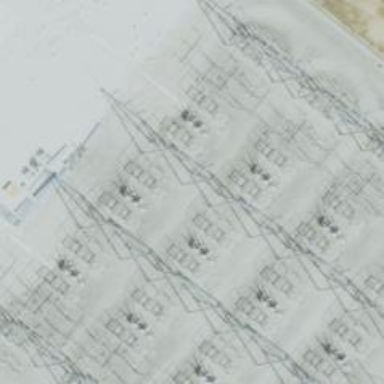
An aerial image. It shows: Switch for power supply.